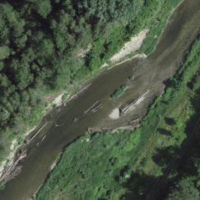
EUNIS habitat code: 41
Species observed at this site:
Mercurialis perennis
Lathraea squamaria